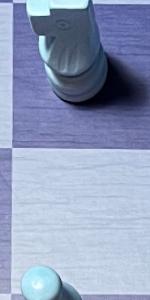
Label: Empty